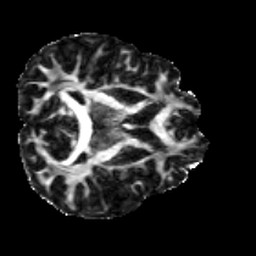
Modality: FA
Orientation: axial
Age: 25
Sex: male
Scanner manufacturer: siemens
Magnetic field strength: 3 T
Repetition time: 3.5 s
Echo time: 0.086 s